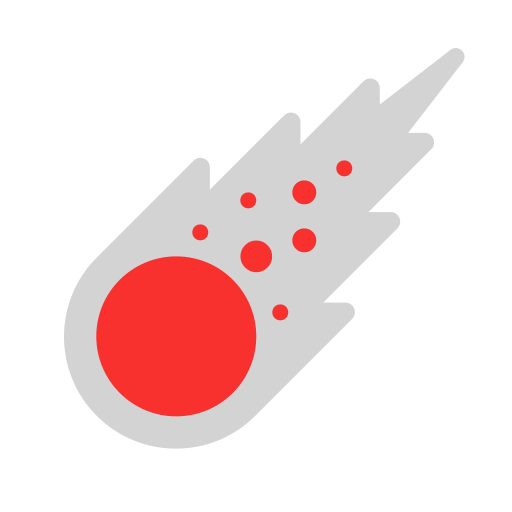
comet flat